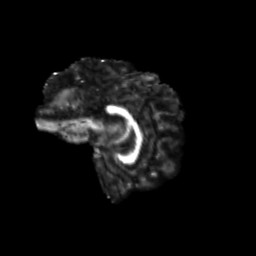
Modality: FA
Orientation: sagittal
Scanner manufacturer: siemens
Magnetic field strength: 3 T
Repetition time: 9.2 s
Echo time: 0.084 s